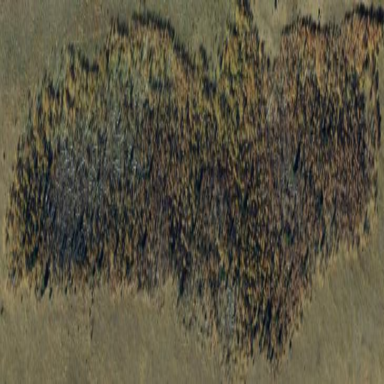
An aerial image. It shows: Dense deciduous broadleaved woodland filled with trees.